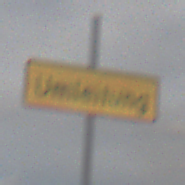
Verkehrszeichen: Umleitungsankuendigung
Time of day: Midday
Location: Outdoor (Nature)
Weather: PartlyCloudy
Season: NotSpecified
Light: Natural